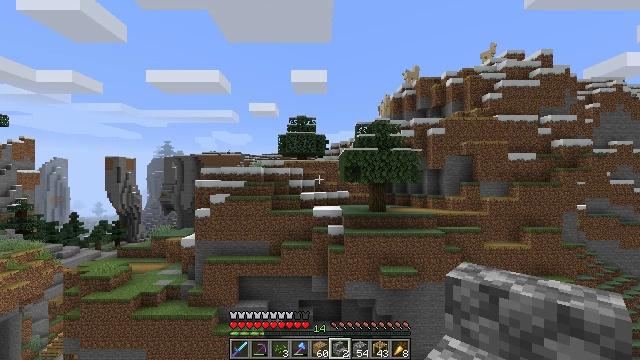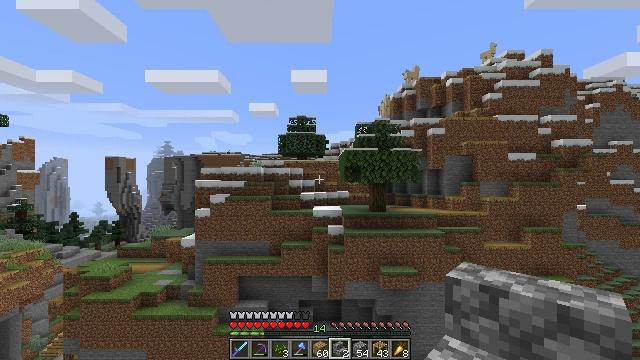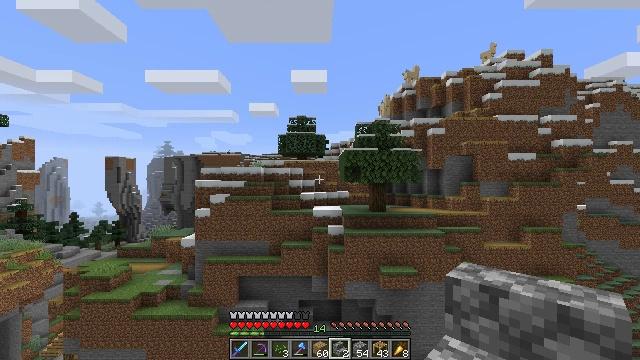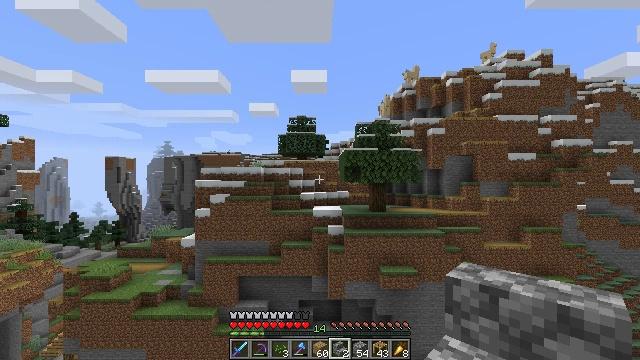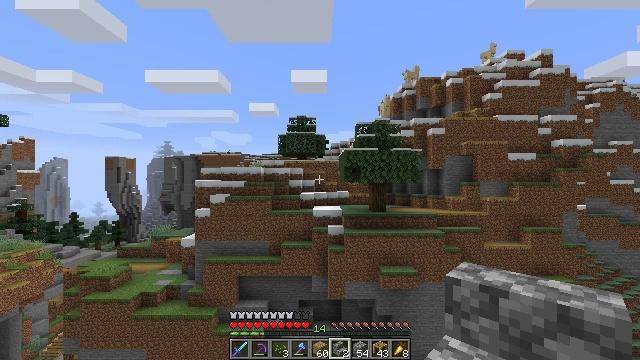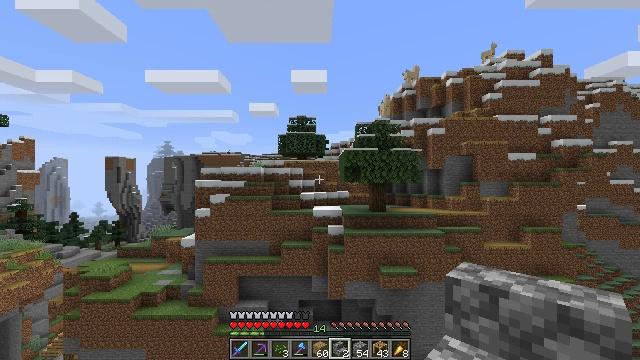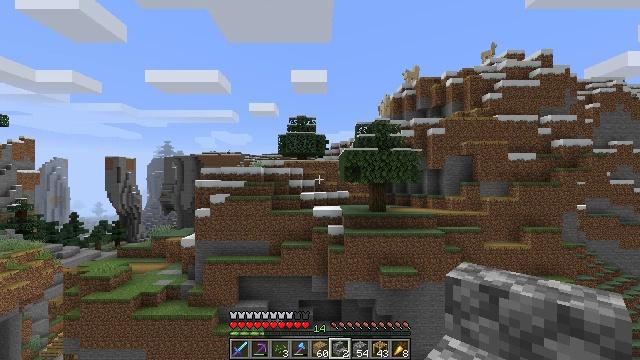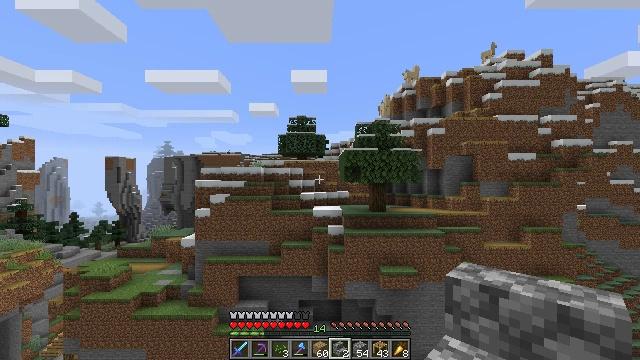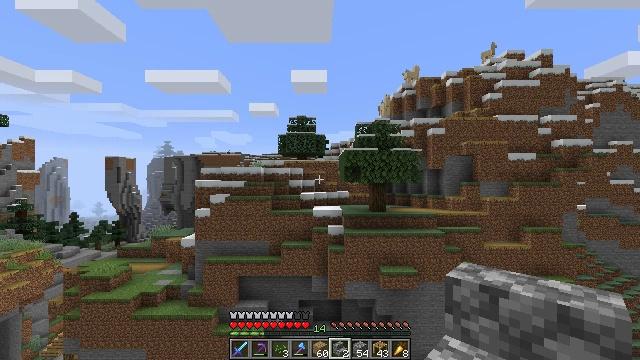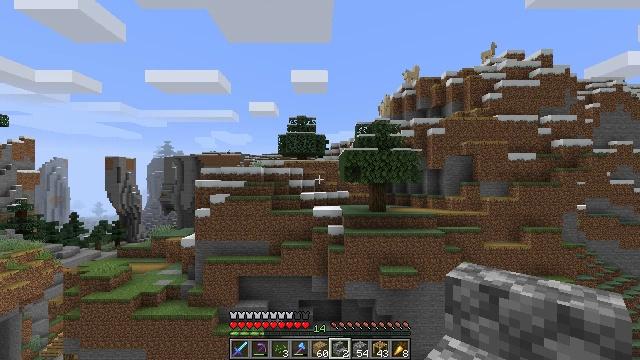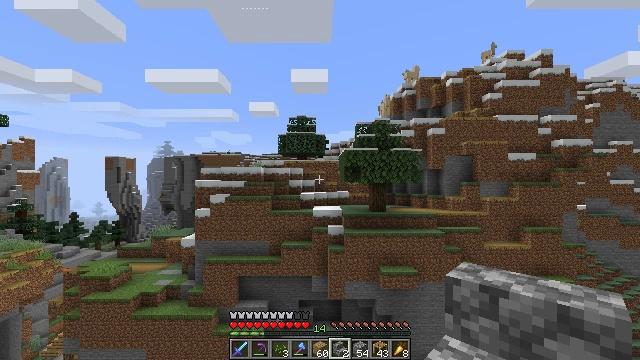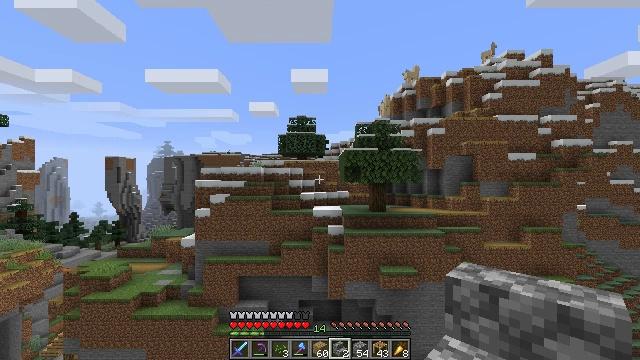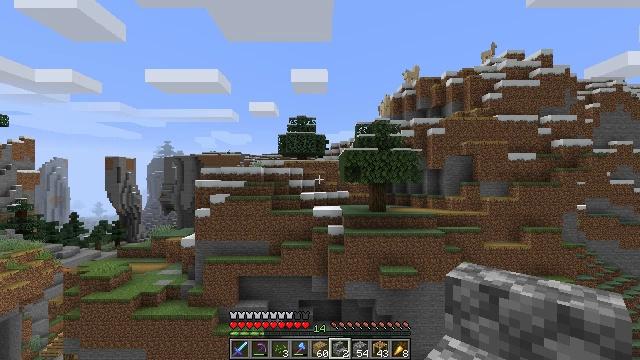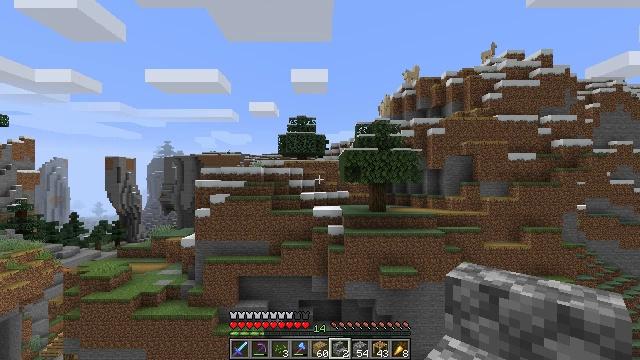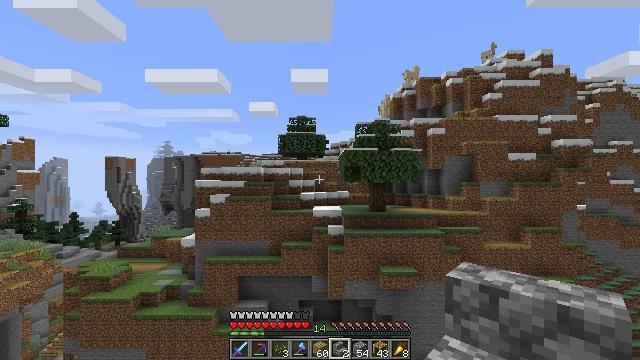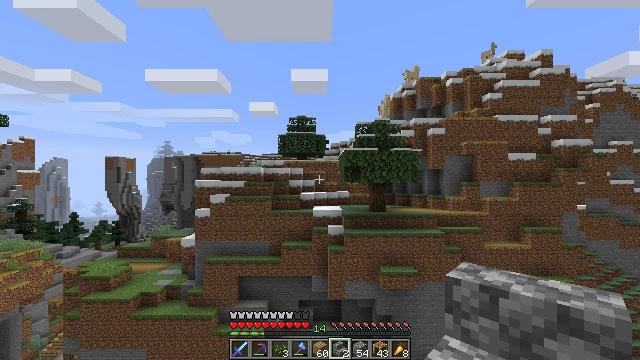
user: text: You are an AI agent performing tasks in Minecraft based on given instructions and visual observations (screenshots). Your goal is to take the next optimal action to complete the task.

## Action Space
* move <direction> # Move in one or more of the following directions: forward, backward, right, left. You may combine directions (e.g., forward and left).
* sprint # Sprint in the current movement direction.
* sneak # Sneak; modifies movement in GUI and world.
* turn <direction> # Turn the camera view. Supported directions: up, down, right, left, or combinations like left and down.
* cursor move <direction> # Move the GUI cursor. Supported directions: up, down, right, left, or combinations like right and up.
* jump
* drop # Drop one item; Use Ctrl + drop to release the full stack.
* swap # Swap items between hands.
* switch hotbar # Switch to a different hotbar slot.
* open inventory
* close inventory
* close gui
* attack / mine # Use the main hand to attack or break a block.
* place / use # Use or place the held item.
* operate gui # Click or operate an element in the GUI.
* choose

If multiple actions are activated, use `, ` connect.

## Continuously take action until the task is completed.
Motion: motion action
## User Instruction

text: Break the scaffolding for reuse.
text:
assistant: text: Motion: no_op
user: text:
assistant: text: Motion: no_op
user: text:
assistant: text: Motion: no_op
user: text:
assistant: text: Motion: no_op
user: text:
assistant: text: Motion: no_op
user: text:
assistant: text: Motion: no_op
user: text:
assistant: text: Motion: no_op
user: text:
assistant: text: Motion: no_op
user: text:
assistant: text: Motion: no_op
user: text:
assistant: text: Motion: no_op
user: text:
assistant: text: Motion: no_op
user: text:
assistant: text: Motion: no_op
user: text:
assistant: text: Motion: no_op
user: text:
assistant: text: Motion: no_op
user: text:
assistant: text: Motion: no_op
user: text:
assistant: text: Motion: no_op
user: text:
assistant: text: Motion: no_op
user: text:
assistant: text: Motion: no_op
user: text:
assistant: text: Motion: no_op
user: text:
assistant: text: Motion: no_op
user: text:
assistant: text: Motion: no_op
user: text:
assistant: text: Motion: no_op
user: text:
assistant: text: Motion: no_op
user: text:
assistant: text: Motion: no_op
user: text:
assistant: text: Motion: no_op
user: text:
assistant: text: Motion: no_op
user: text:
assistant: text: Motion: no_op
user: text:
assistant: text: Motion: no_op
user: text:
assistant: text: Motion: no_op
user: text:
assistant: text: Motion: no_op